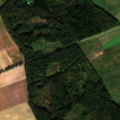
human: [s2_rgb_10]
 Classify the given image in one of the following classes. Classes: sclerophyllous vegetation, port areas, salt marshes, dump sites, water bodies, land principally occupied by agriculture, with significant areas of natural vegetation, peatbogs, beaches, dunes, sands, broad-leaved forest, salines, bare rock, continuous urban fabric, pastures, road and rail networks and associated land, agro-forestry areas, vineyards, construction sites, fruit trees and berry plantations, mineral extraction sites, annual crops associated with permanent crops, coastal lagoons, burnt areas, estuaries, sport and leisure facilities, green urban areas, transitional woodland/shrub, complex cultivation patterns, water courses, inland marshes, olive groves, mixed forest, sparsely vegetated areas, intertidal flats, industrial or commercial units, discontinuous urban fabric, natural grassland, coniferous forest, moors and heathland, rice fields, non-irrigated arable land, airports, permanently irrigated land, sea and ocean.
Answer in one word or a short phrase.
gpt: non-irrigated arable land, pastures, mixed forest